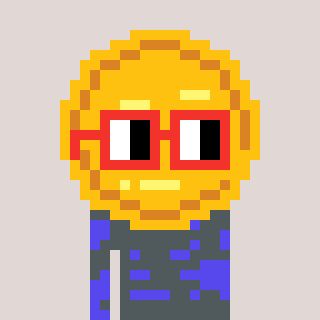
a pixel art character with square red glasses, a medal-shaped head and a computerblue-colored body on a warm background